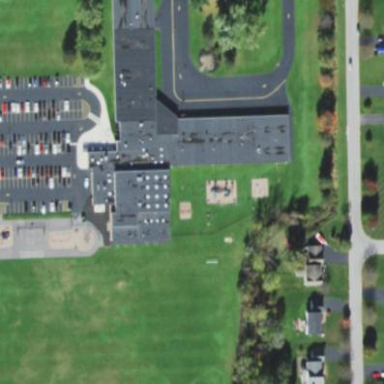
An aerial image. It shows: School building.